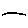
Label: line